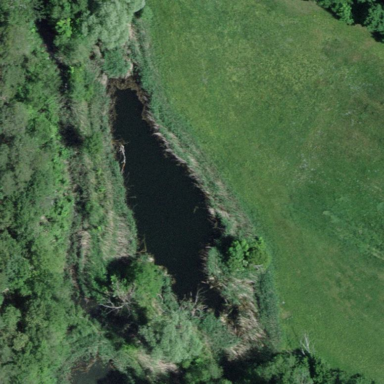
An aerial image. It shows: Serene pond surrounded by nature.